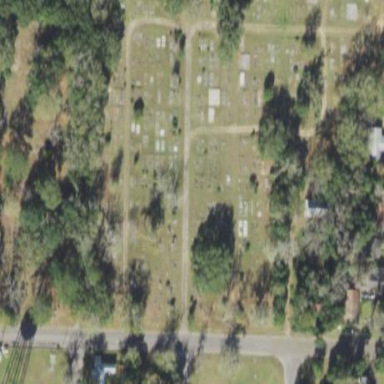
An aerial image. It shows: Grave yard.